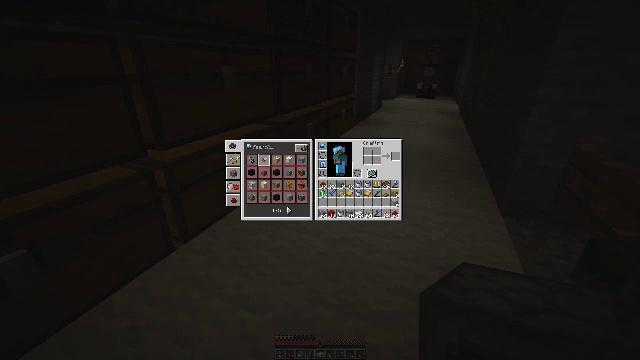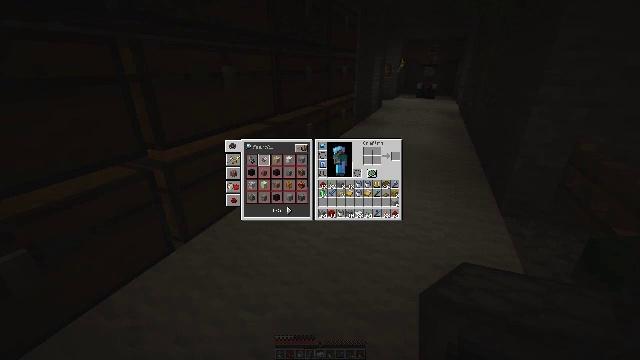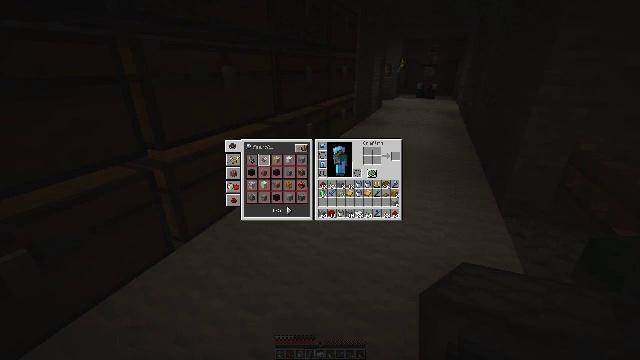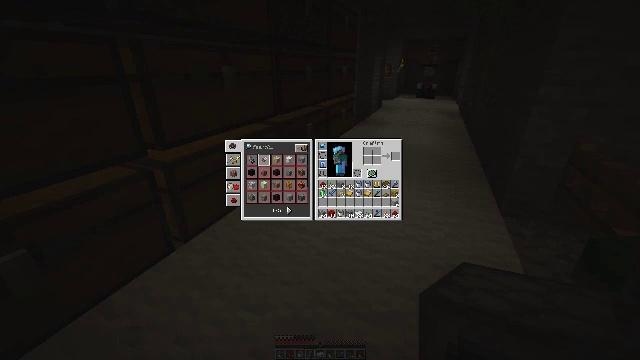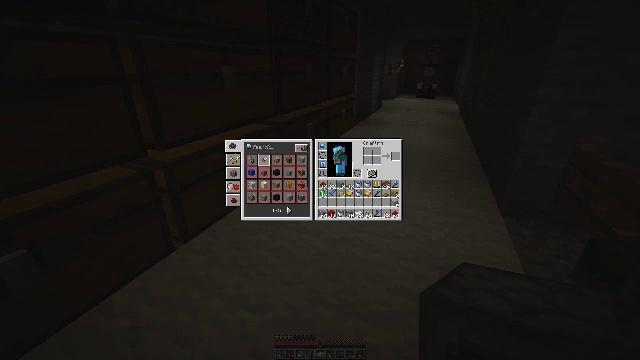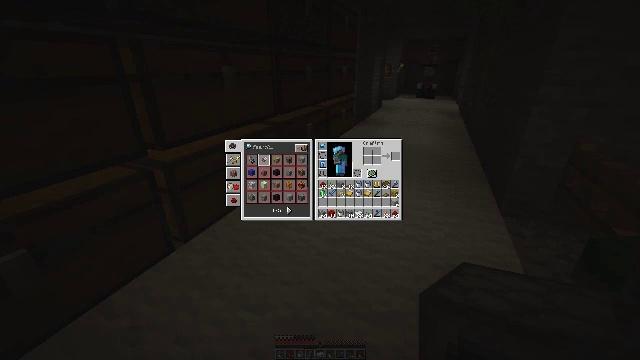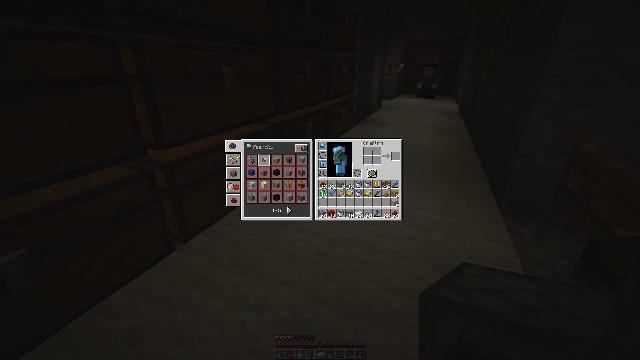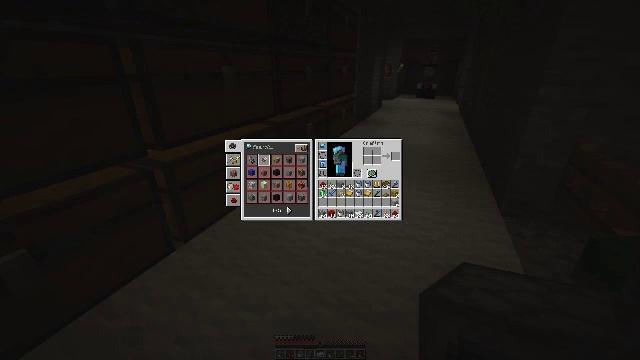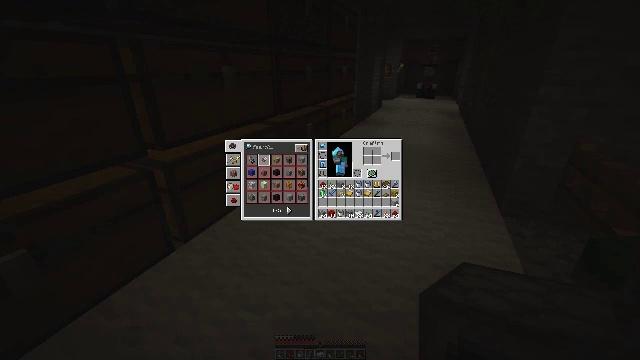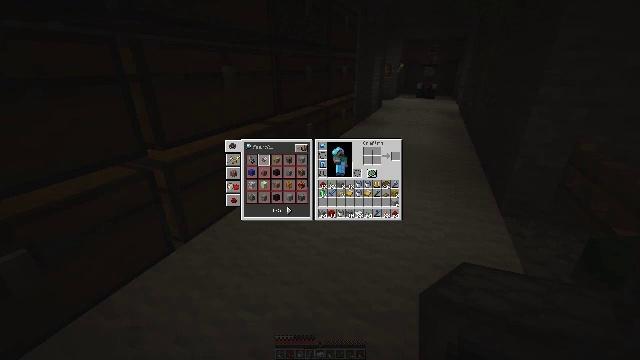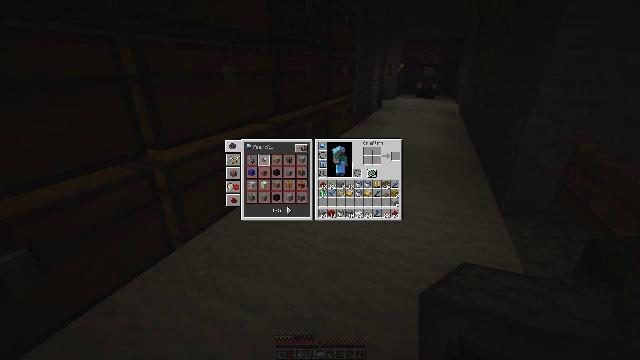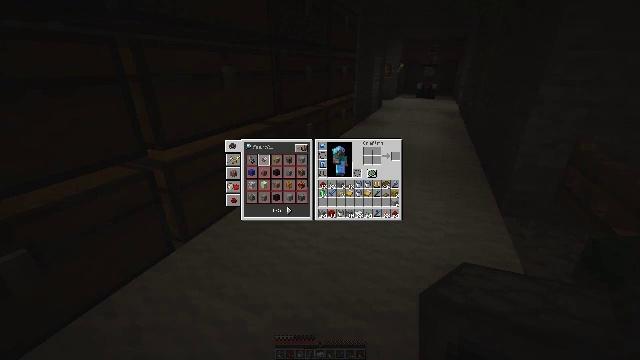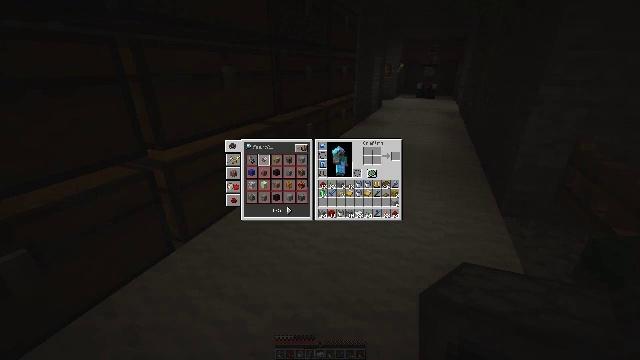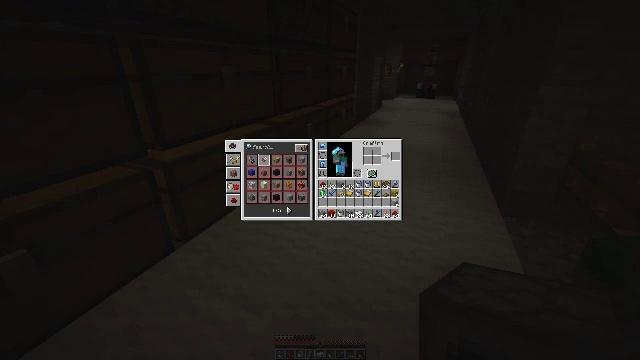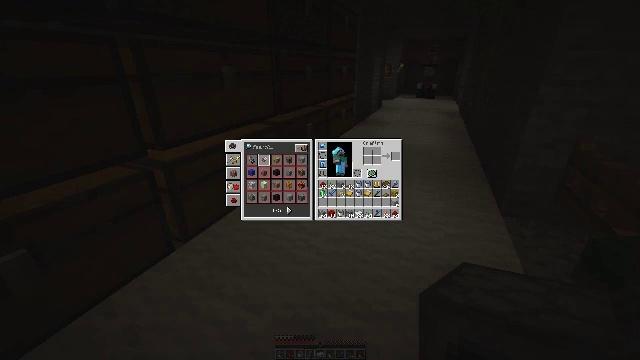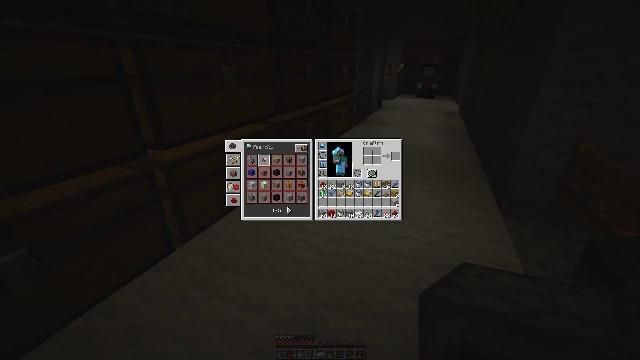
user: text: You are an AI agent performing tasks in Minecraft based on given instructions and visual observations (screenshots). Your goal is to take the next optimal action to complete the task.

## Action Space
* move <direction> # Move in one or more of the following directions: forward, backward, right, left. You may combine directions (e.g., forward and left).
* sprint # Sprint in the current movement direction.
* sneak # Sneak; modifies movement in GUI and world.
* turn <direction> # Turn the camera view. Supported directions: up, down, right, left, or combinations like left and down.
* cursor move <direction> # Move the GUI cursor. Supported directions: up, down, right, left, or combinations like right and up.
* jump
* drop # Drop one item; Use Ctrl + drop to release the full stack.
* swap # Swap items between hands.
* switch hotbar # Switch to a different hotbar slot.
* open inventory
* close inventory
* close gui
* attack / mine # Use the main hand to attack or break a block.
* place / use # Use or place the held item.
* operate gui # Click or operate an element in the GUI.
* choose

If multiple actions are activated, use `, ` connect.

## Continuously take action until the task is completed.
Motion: motion action
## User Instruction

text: Drop an iron ingot.
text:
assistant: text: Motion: no_op
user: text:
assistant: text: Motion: no_op
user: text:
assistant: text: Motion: no_op
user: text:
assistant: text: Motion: no_op
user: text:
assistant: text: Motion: no_op
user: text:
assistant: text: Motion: no_op
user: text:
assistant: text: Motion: no_op
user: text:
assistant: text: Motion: turn left and down
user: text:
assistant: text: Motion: turn left and down
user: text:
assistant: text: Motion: turn left
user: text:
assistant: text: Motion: turn right and up
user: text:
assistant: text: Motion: turn right and up
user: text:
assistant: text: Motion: turn right and up
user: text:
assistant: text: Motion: turn right
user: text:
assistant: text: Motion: no_op
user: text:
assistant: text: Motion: no_op
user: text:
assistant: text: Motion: no_op
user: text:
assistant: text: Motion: no_op
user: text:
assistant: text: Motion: no_op
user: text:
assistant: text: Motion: no_op
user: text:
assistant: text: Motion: turn up
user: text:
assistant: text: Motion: no_op
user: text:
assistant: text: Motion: no_op
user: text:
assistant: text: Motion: no_op
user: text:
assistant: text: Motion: no_op
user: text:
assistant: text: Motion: no_op
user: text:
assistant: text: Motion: no_op
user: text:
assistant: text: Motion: no_op
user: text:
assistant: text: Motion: no_op
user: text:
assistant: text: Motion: no_op